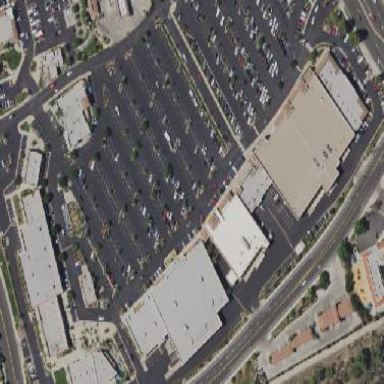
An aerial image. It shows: Parking area with surface.